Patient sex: M
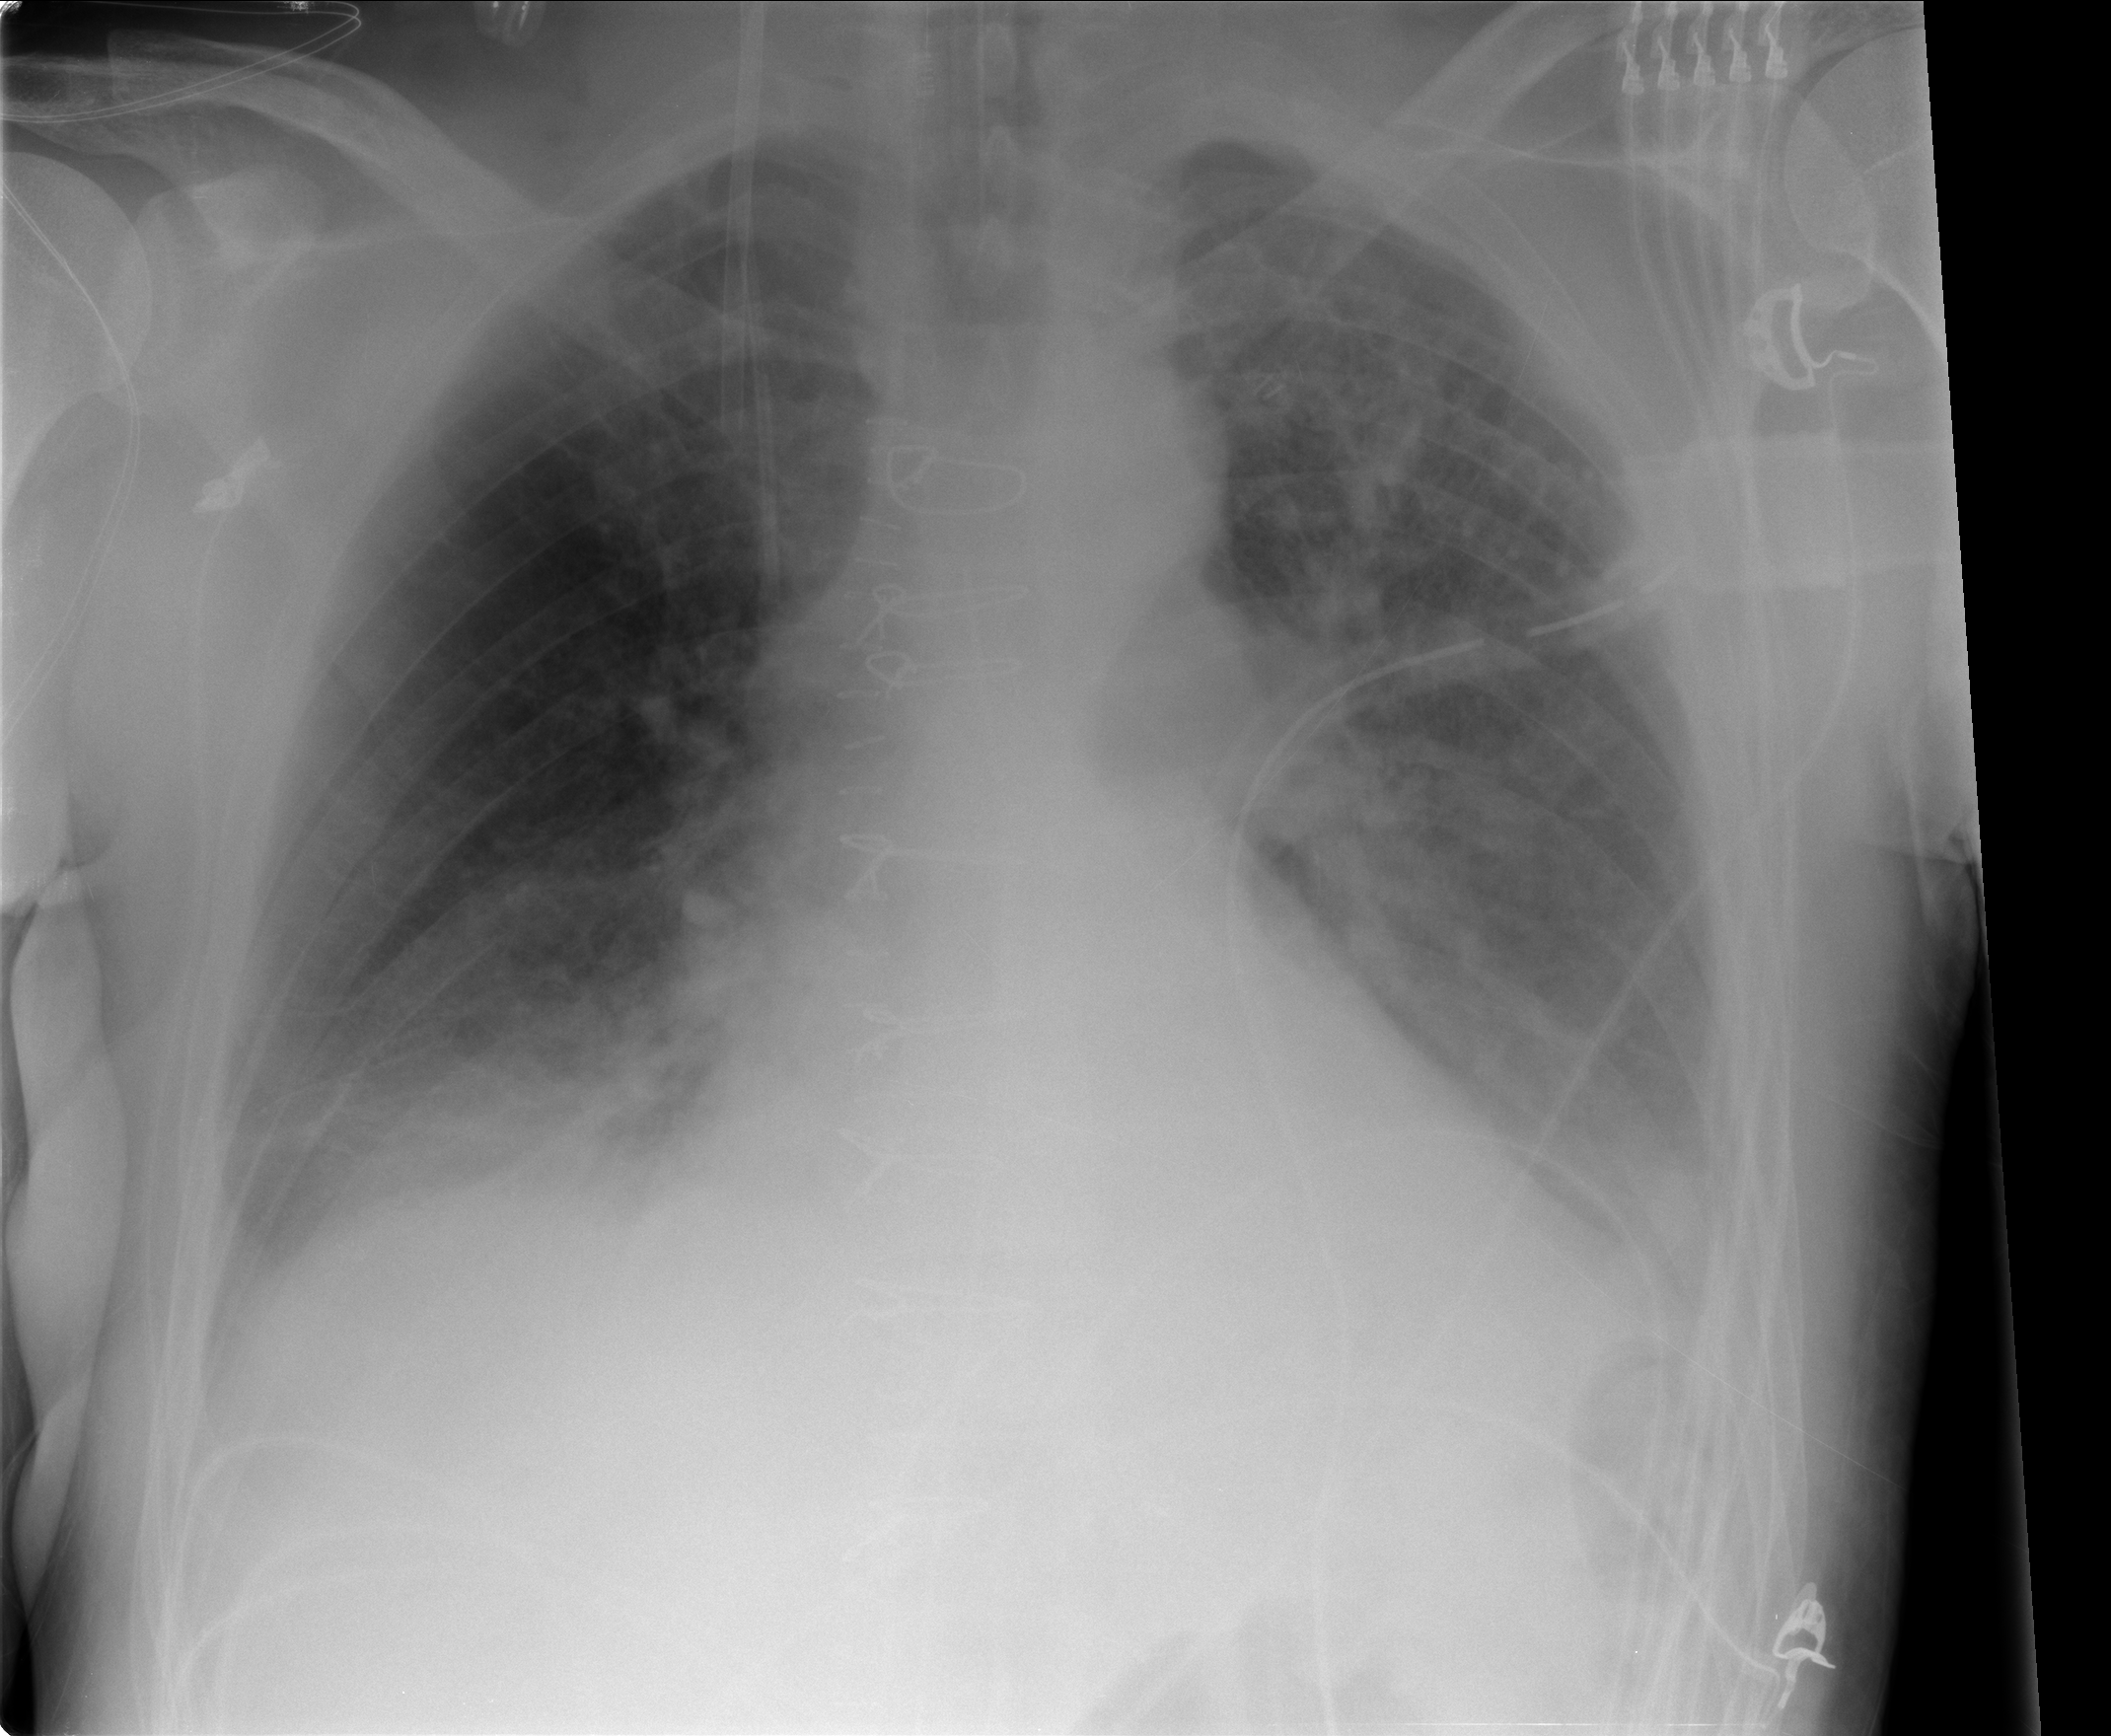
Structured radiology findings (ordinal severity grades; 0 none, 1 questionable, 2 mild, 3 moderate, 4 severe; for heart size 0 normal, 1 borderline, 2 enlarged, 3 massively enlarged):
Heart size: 0
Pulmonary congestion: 2
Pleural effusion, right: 1
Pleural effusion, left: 2
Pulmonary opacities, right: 1
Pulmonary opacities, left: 2
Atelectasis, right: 2
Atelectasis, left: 2